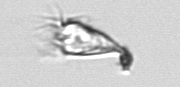
Label: Paratontonia_gracillima